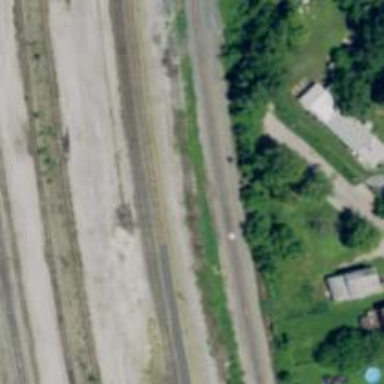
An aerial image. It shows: Railway yard.